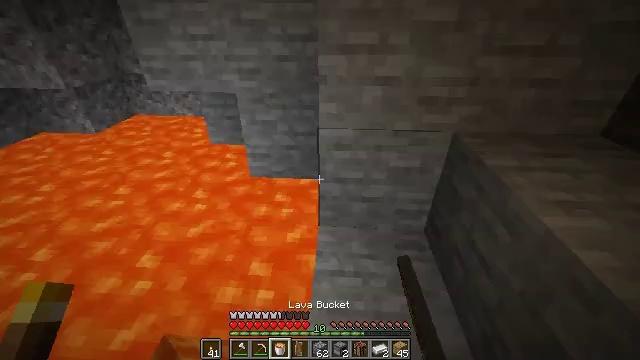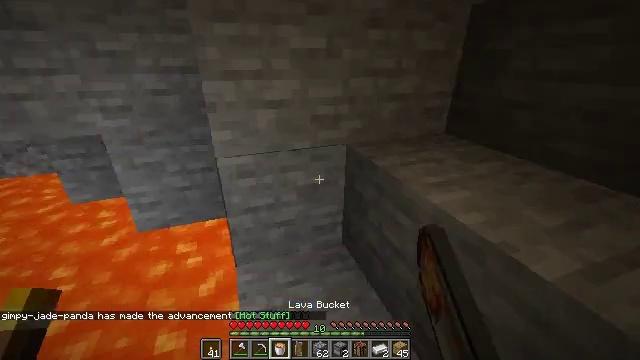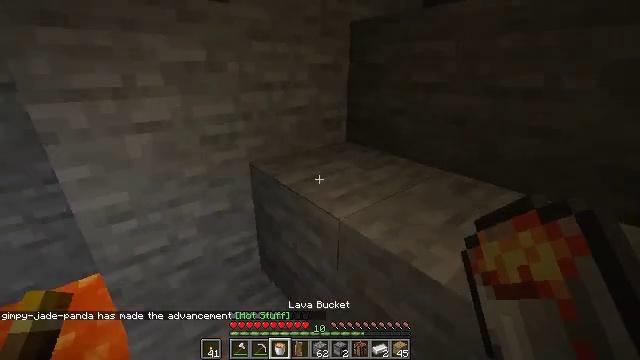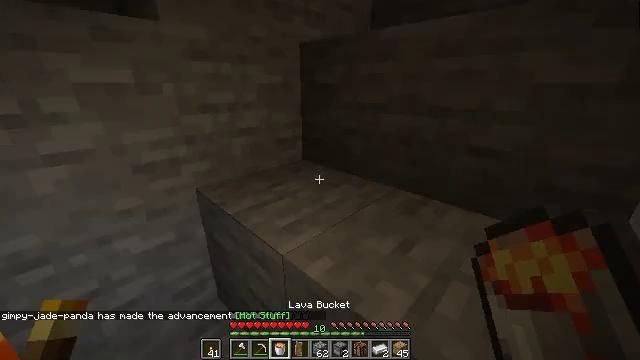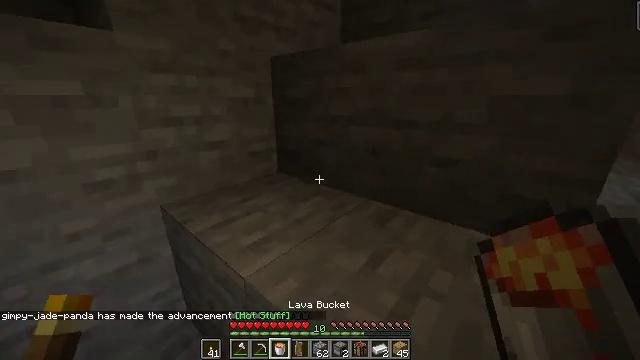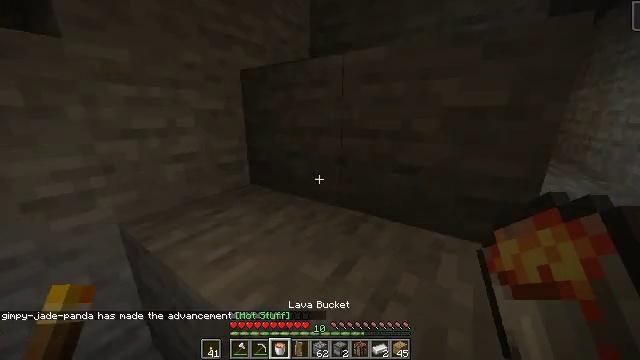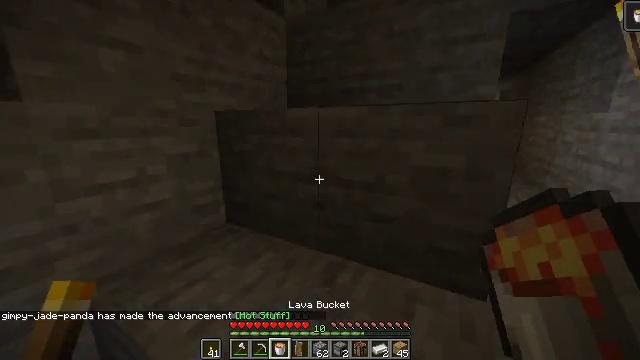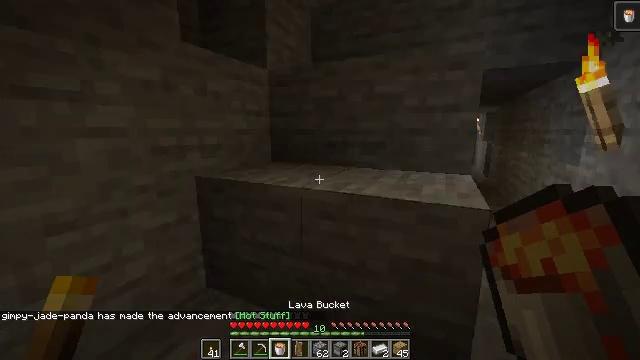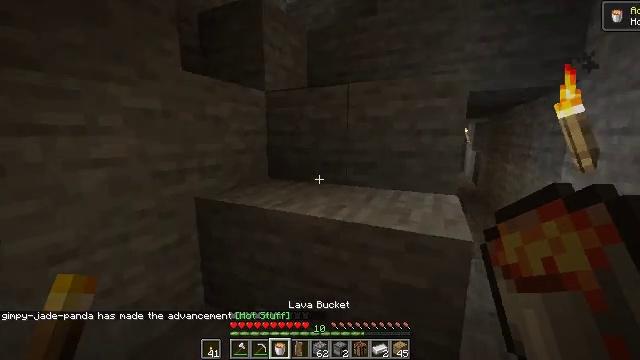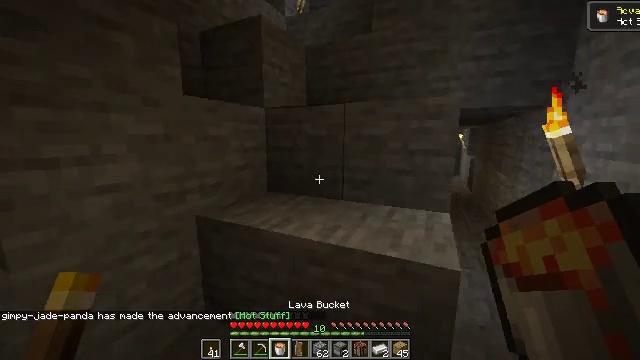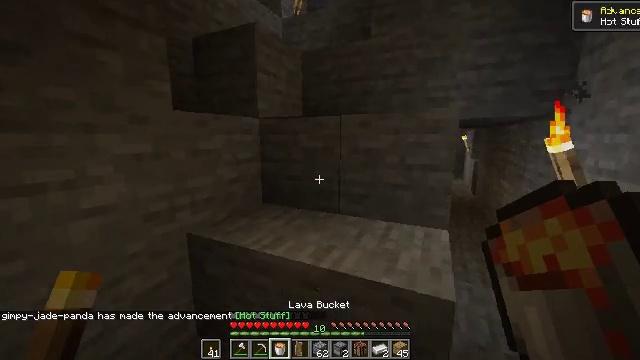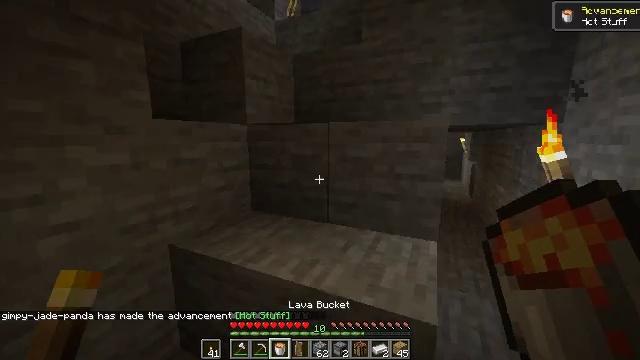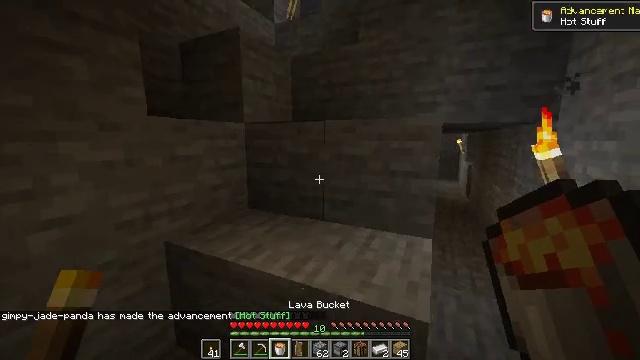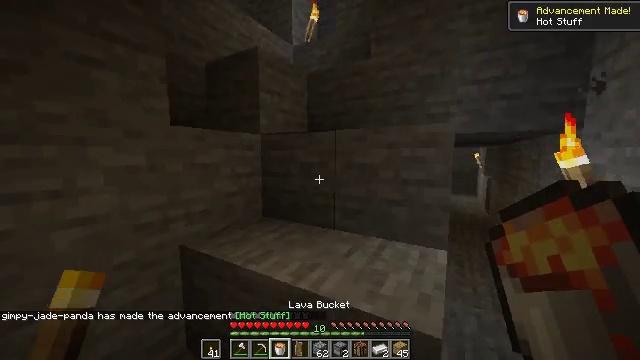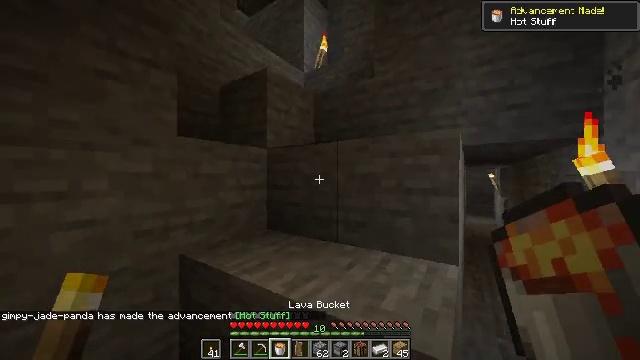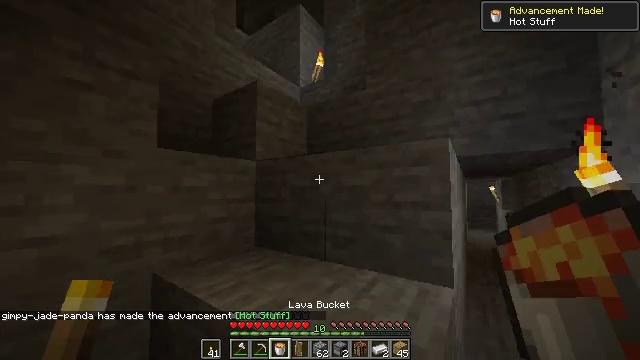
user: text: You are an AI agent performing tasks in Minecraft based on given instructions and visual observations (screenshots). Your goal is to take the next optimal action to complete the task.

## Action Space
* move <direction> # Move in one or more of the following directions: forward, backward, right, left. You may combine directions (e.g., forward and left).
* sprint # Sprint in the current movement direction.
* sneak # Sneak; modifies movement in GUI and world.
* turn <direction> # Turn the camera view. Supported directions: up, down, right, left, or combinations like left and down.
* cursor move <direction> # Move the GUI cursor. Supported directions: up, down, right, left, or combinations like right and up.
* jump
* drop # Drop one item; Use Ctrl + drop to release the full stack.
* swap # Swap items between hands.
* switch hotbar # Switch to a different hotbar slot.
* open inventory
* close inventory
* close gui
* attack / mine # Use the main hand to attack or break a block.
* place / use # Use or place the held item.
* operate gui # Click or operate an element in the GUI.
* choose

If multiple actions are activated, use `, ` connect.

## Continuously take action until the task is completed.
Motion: motion action
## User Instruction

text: Remove a lava bucket from the inventory.
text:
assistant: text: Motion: move forward and move right, turn right and up
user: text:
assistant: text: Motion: move forward and move right, sprint, turn right and up
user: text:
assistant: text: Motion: move forward and move right, sprint, turn right and up
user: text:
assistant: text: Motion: move forward and move right, sprint, turn right and up
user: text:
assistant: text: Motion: move forward and move right, sprint, turn right and up
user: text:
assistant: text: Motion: move forward and move right, sprint, turn right and up, jump
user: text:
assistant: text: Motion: move forward and move right, sprint, turn right and up, jump
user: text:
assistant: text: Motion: move forward and move right, sprint, jump
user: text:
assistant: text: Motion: move forward and move right, sprint, jump
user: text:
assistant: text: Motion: move forward and move right, sprint, jump
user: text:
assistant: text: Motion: move forward and move right, sprint, jump
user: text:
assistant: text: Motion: move forward and move right, sprint, jump
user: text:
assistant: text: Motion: move forward and move right, sprint, turn left and up, jump
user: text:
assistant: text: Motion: move forward and move right, sprint, turn left and up, jump
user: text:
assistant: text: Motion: move forward and move right, sprint, turn up, jump
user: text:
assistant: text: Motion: move forward, sprint, turn up, jump
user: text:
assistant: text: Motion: move forward, sprint, turn left and up, jump
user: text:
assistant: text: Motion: move forward, sprint, turn left and up, jump
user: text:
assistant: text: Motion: move forward, sprint, jump
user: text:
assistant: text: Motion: move forward, sprint, jump
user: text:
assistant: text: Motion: move forward, sprint, turn left and down, jump
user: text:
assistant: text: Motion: move forward, sprint, turn left and down, jump
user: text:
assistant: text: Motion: move forward, sprint, turn left, jump
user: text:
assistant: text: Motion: move forward, sprint, jump
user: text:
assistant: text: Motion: move forward, sprint, jump
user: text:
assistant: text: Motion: move forward, sprint, jump
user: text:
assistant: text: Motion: move forward, sprint, jump
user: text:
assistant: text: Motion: move forward, sprint, jump
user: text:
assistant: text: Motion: move forward and move right, sprint, jump
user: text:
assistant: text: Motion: move forward and move right, sprint, jump